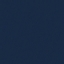
Label: SeaLake